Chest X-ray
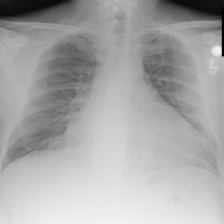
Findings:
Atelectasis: negative
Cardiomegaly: negative
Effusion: negative
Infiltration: negative
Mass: negative
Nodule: negative
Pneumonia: negative
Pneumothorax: negative
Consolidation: negative
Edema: negative
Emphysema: negative
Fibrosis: negative
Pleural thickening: negative
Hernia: negative